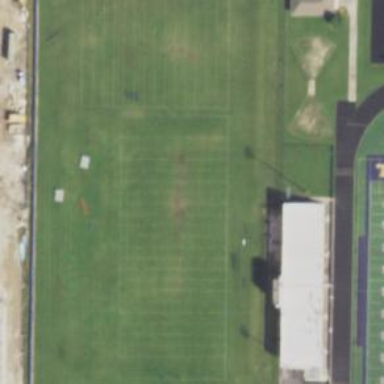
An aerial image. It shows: Pitch for American football.